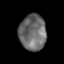
Tissue: prostate
Cell type: T cells
Senescence score: 0.3621
Nuclear area (px): 949
Mean DAPI intensity: 105.592